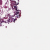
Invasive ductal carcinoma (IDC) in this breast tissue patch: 0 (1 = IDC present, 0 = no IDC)